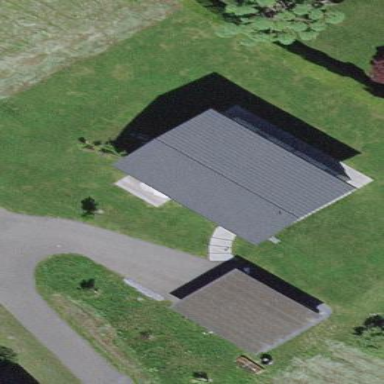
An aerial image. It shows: Gabled building with tile roof oriented along its length.